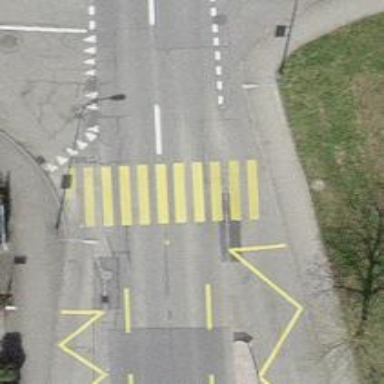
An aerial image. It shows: Uncontrolled zebra crossing with yellow markings.